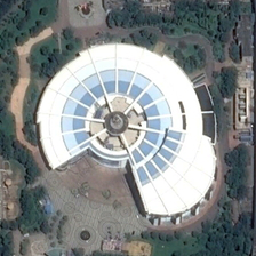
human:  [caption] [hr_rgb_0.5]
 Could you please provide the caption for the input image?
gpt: Many green trees are surrounded by white central buildings, forming an incomplete circle.

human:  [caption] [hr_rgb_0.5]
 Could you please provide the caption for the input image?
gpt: Many green trees surround the white central building and are shaped like an incomplete circle.

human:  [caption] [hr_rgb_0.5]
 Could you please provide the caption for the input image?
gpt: Many green trees surround the white central building in an incomplete circle.

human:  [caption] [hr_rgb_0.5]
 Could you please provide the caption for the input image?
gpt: Many green trees surround a mutilated circular white center building.

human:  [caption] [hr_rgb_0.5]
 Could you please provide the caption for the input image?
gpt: Many green trees are surrounded by white central buildings, forming an incomplete circle.